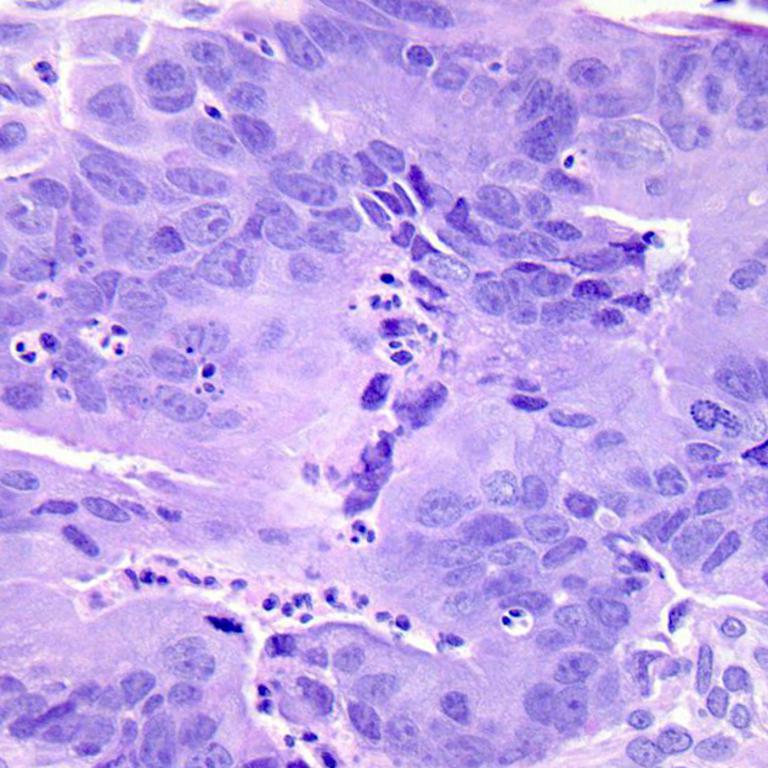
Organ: colon
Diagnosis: adenocarcinomas